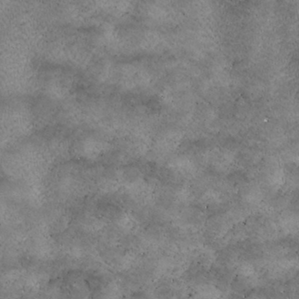
Label: non_frost